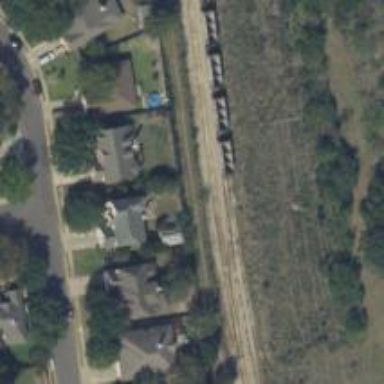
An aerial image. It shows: Railway spur service.